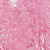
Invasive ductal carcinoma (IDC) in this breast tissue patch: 0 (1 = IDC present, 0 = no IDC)